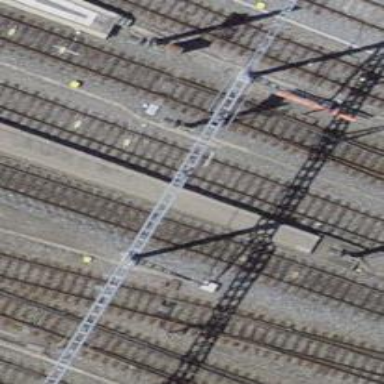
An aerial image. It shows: Railway signal.